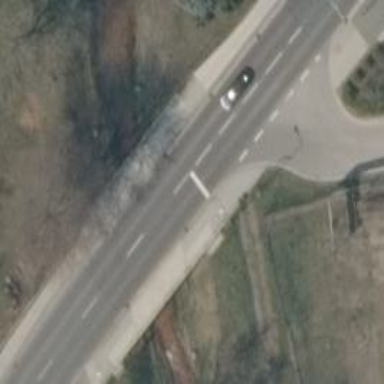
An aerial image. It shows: Primary highway with asphalt surface. There is cycle track on the left side of the road.